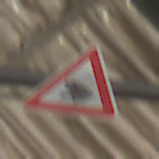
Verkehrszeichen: AmphibienwanderungRechts
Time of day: MorningAfternoon
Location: Roofed (Special)
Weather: NotSpecified
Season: NotSpecified
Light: Artificial